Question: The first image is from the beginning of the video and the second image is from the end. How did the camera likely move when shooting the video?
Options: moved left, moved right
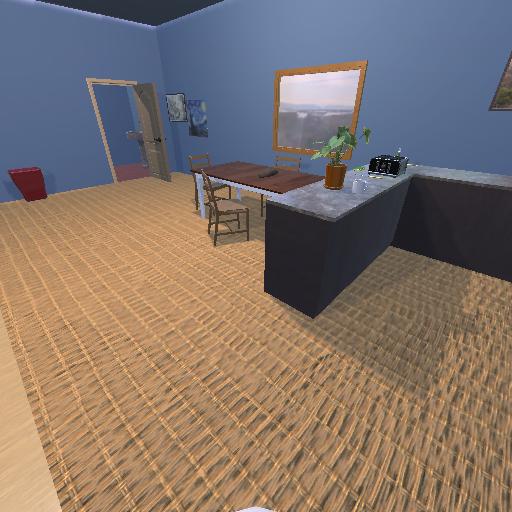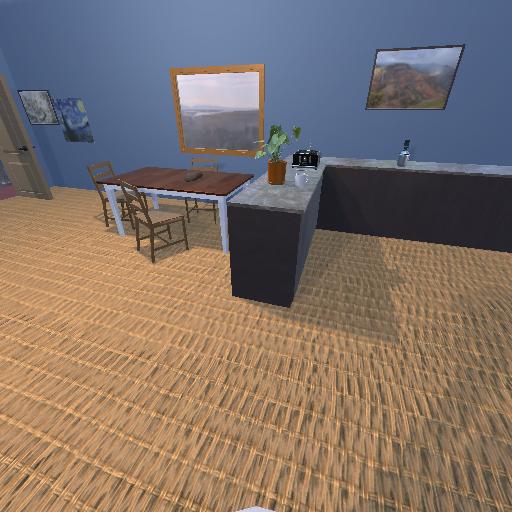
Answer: moved left